Question: I have created one listview, in this each row contain check box and the text, I need to get the some text in the list where the check box is true(checked). That's i need to pass the text values which are selected from the list using check box.
This is my code:
'''
gatwayList = (ListView) findViewById(R.id.gatwaylist);
ArrayList<HashMap<String,String>> wholeDetailsList = new ArrayList<HashMap<String,String>>();
for (int i = 0; i < 5; i++)
{
HashMap<String, String> map = new HashMap<String, String>();
map.put("name", "Test+ i");
//map.put("address", wrap_address);
wholeDetailsList.add(map);
}
SimpleAdapter wholeDetailsAdapter = new SimpleAdapter(this,
wholeDetailsList, R.layout.gatway_row, new String[] {"name"}, new int[] {R.id.gatwayId});
gatwayList.setCacheColorHint(0);
gatwayList.setAdapter(wholeDetailsAdapter);
'''
gatway_row.xml
'''
<?xml version="1.0" encoding="utf-8"?>
<RelativeLayout xmlns:android="http://schemas.android.com/apk/res/android"
android:layout_width="match_parent"
android:layout_height="wrap_content"
android:orientation="vertical"
>
<CheckBox
android:id="@+id/check"
android:layout_width="wrap_content"
android:layout_height="wrap_content"
android:layout_marginLeft="4px"
android:layout_alignParentLeft="true"
android:layout_marginRight="10px" >
</CheckBox>
<TextView android:id="@+id/gatwayId"
android:layout_width="wrap_content"
android:layout_height="wrap_content"
android:text="ffff"
android:textSize="18dip"
android:layout_marginTop="15dip"
android:layout_marginLeft="60dip"
android:textStyle="bold"
android:textColor="#000000"/>
</RelativeLayout>
'''
The List look like

In this case i have to pass all the values. else selected value only. Any comments would be appreciated?
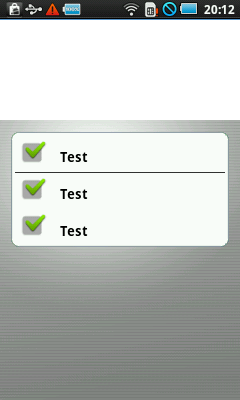
Answer: The following snippet i am using to get the expected Ui and functionality,
'''
TableLayout table;
final int row = 6; //variable to get the number of row
final CheckBox cb[] = new CheckBox[row];
table = (TableLayout) findViewById(R.id.gatwaylist);
for (int i=0;i<row;i++)
{
TableRow row = new TableRow(this);
CheckBox gateway = new CheckBox(this);
gateway.setGravity(Gravity.CENTER);
// gateway.se
gateway.setTextColor(Color.BLACK);
gateway.setText("Gateway"+i);
row.addView(gateway);
View view = new View(this);
view.setLayoutParams(new LayoutParams(LayoutParams.FILL_PARENT, 2));
view.setBackgroundColor(Color.BLACK);
table.addView(row);
if(!(i == numgateways-1))
{
table.addView(view);
}
cb[i] = gateway;
}
'''
and the table layout xml element like this:
'''
<ScrollView android:layout_width="fill_parent" android:layout_height="wrap_content">
<TableLayout android:id="@+id/gatwaylist" android:layout_width="fill_parent"
android:layout_height="wrap_content" android:layout_weight="1"
android:transcriptMode="normal" android:headerDividersEnabled="true" android:background="@drawable/framebackground"
>
</TableLayout></ScrollView>
'''
and you can get the selected item by the following code in the any of the onclick method:
'''
for(int i=0;i<row;i++)
{
if(cb[i].isChecked())
{
Toast.makeText(TestVideoActivity.this, "Checked :"+cb[i].getText(), Toast.LENGTH_SHORT).show();
}
} }
'''